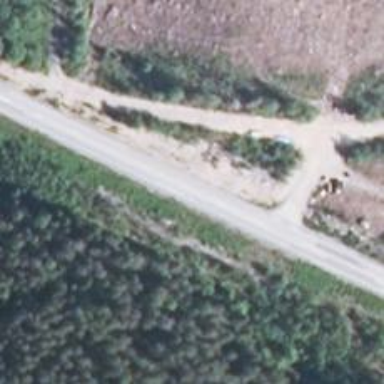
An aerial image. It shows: Secondary road.